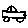
Label: car